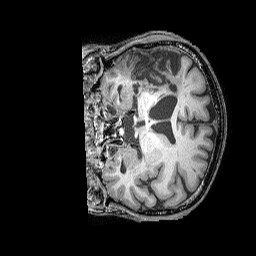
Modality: T1w
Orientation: coronal
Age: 58
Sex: male
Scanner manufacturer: siemens
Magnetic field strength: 3 T
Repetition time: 2.25 s
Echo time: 0.00415 s